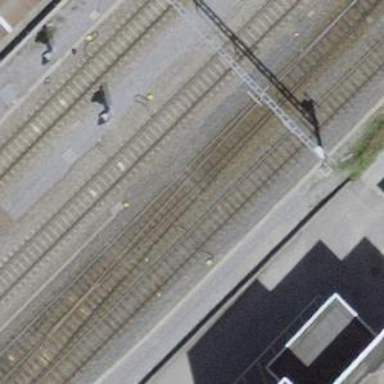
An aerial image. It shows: Siding railway track with electrified contact line.